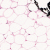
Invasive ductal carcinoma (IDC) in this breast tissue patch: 0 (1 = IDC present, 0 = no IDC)